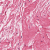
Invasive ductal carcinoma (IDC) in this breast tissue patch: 0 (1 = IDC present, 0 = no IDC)